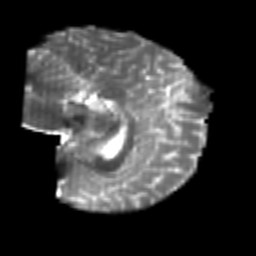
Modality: T2w
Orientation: sagittal
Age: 26
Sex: female
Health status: healthy
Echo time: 0.074 s